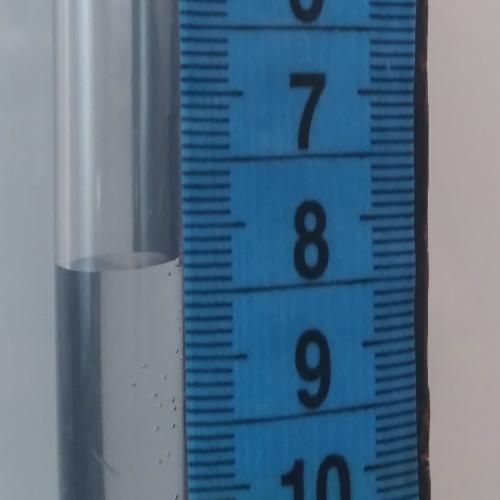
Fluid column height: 8.3 cm